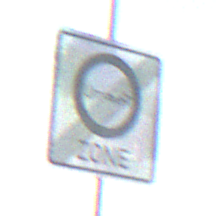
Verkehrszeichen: EndeUmweltzone
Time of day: SunriseSunset
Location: Outdoor (Nature)
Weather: PartlyCloudy
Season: NotSpecified
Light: Natural